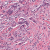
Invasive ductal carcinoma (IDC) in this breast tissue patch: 1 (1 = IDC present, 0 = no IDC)